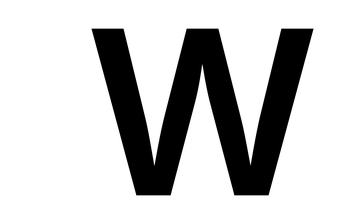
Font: Inter_SemiBold